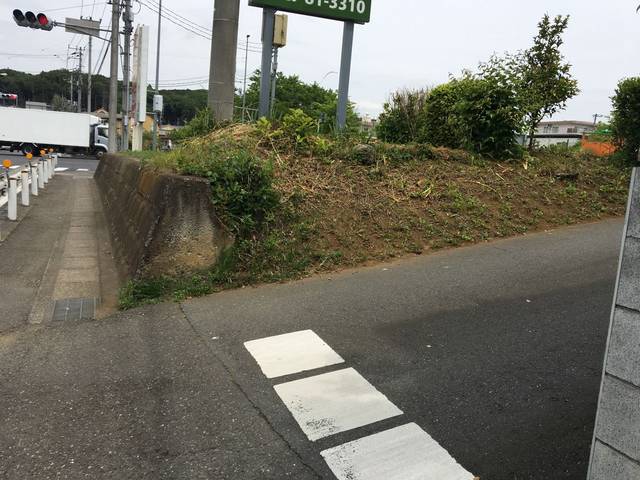
Region: Japan
Coordinates: 35.861, 139.323